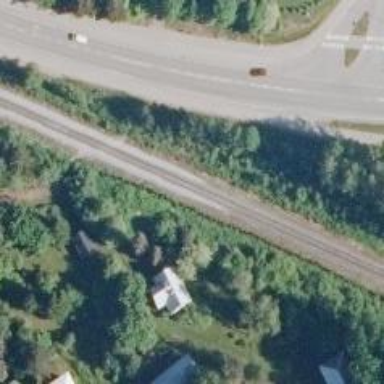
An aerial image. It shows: Railway track classified as B1.